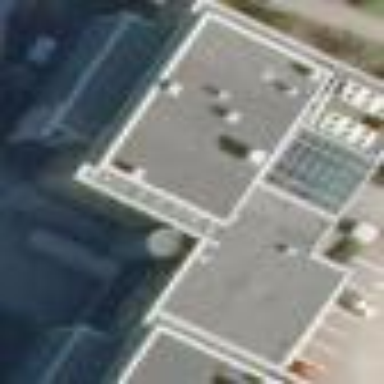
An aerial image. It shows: Office building.